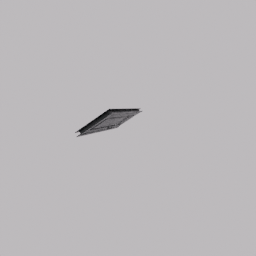
Label: architecture